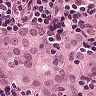
Metastatic tissue present: yes